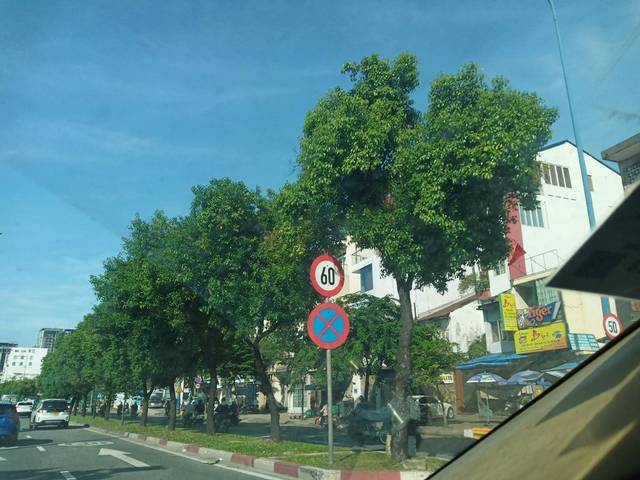
Region: Vietnam
Coordinates: 10.759, 106.692